Question: Below is my syntax. Im trying to only return the rows where 'assg.Hours_Act <> Sum(assh.HourEntry)' for a specific callID's HeatSeq.
In my having statement below you can see how I am attempting this, but no conversion that I've tried thus far has worked.
'''
SELECT assg.CallID, assg.HEATSeq, assg.Hours_Act, SUM(assh.HourEntry) AS HourSum
FROM Heat.Dbo.asgnmnt AS assg
INNER JOIN heat.dbo.Assignment_Hours AS assh
ON assg.CallID = assh.CallID AND assg.HEATSeq = assh.HEATSeq
WHERE assg.Hours_Act IS NOT NULL
GROUP BY assg.callid, assg.HEATSeq, assg.Hours_Act
HAVING assg.Hours_Act <> CONVERT(VARCHAR(10),SUM(assh.HourEntry))
'''
The issue is the precision of the SUM is creating a different value than what is in 'Hours_Act'.
The 'assg.Hours_Act' is a 'VARCHAR' and the Sum(assh.HourEntry) returns a 'DECIMAL'
Below is a screenshot of my results where you can see the issue:

EDIT: Final Working code:
'''
SELECT assg.CallID, assg.HEATSeq, assg.Hours_Act, SUM(assh.HourEntry) AS HourSum
FROM Heat.Dbo.asgnmnt AS assg
INNER JOIN heat.dbo.Assignment_Hours AS assh
ON assg.CallID = assh.CallID AND assg.HEATSeq = assh.HEATSeq
WHERE assg.Hours_Act IS NOT NULL AND ISNUMERIC(assg.Hours_Act) = 1
GROUP BY assg.callid, assg.HEATSeq, assg.Hours_Act
HAVING CONVERT(DECIMAL(10,2), assg.Hours_Act) <> CONVERT(DECIMAL(10,2), SUM(assh.HourEntry))
'''
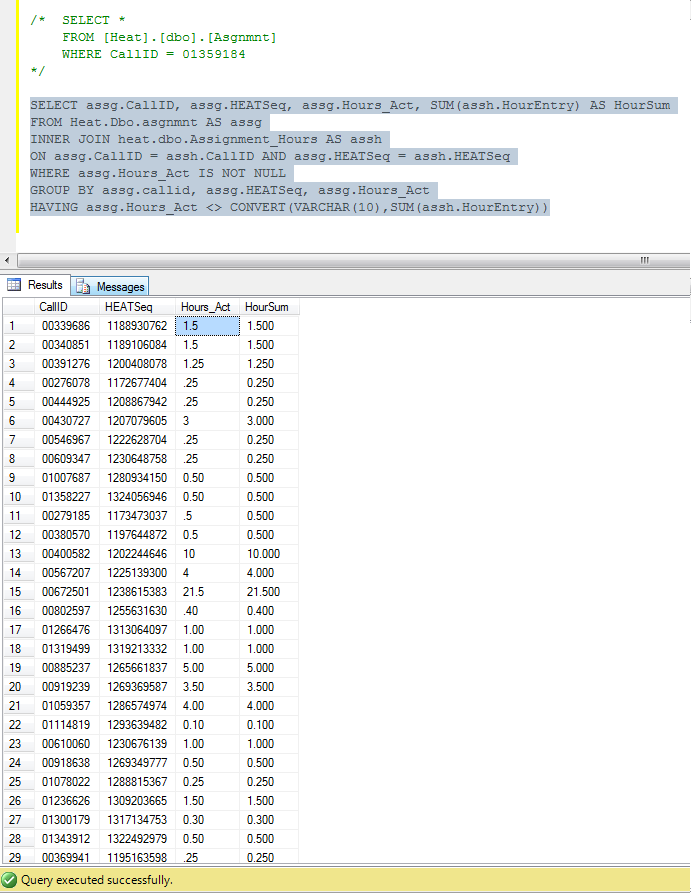
Answer: @antisanity is correct. You can also try filtering out any rows where the assg.Hours_Act is not a numeric value. If you have any bad data stored, this could be causing the conversion issue. Just add to your WHERE clause:
'''
AND ISNUMERIC(assg.Hours_Act) = 1
'''
Alternately, you could just select on the source data where ISNUMERIC = 0 to see if you have any bad data that needs cleaned.